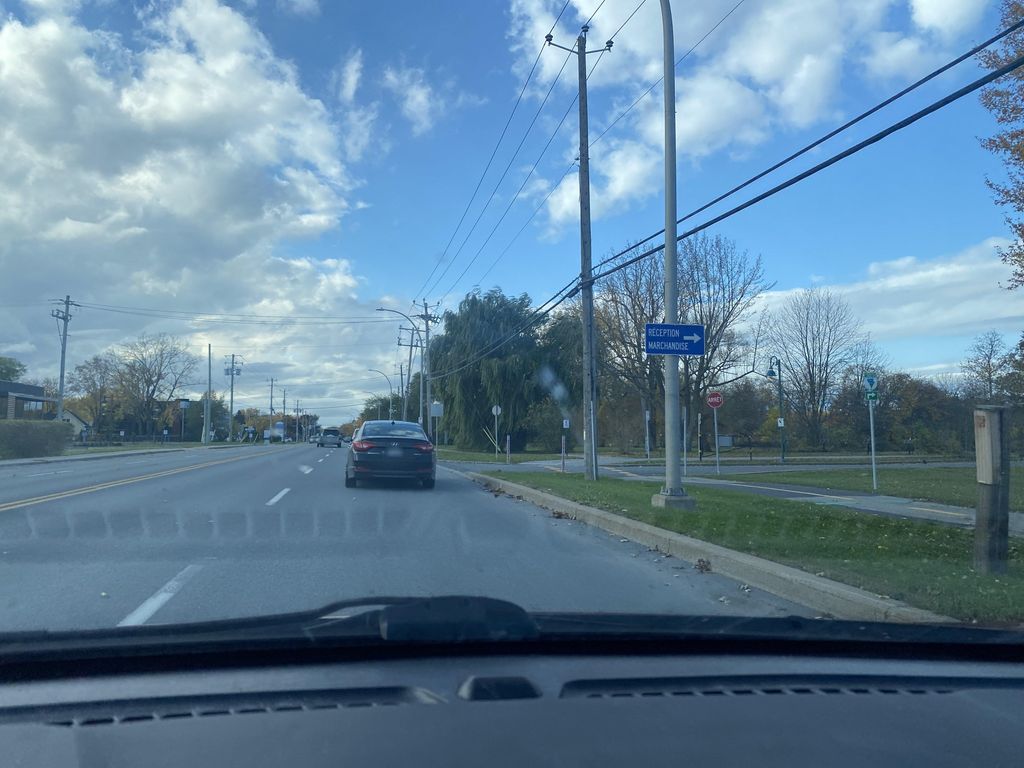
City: montreal